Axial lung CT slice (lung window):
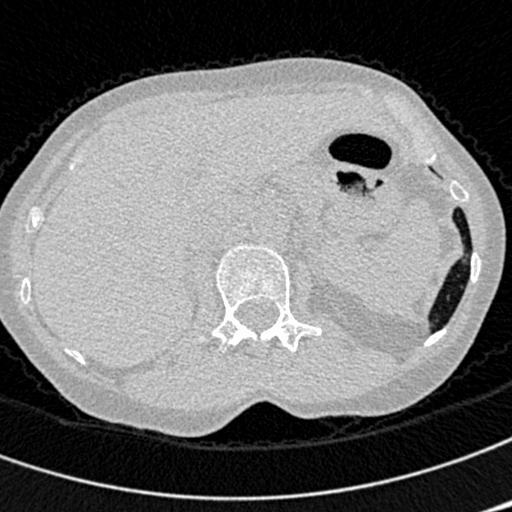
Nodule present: no